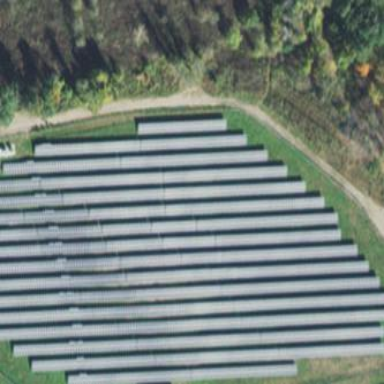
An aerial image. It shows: Solar power plant with photovoltaic technology. The plant produces electricity and is surrounded by fence.